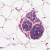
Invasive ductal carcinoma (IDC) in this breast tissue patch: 0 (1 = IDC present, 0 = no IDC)